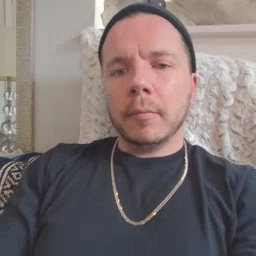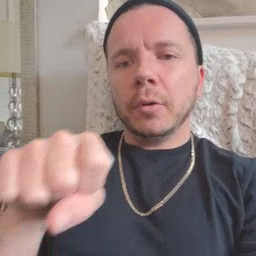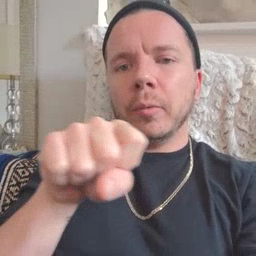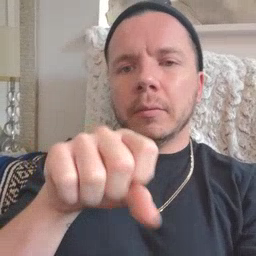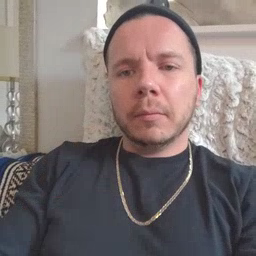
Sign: shoe